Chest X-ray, PA view. Patient: 33 years old, sex F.
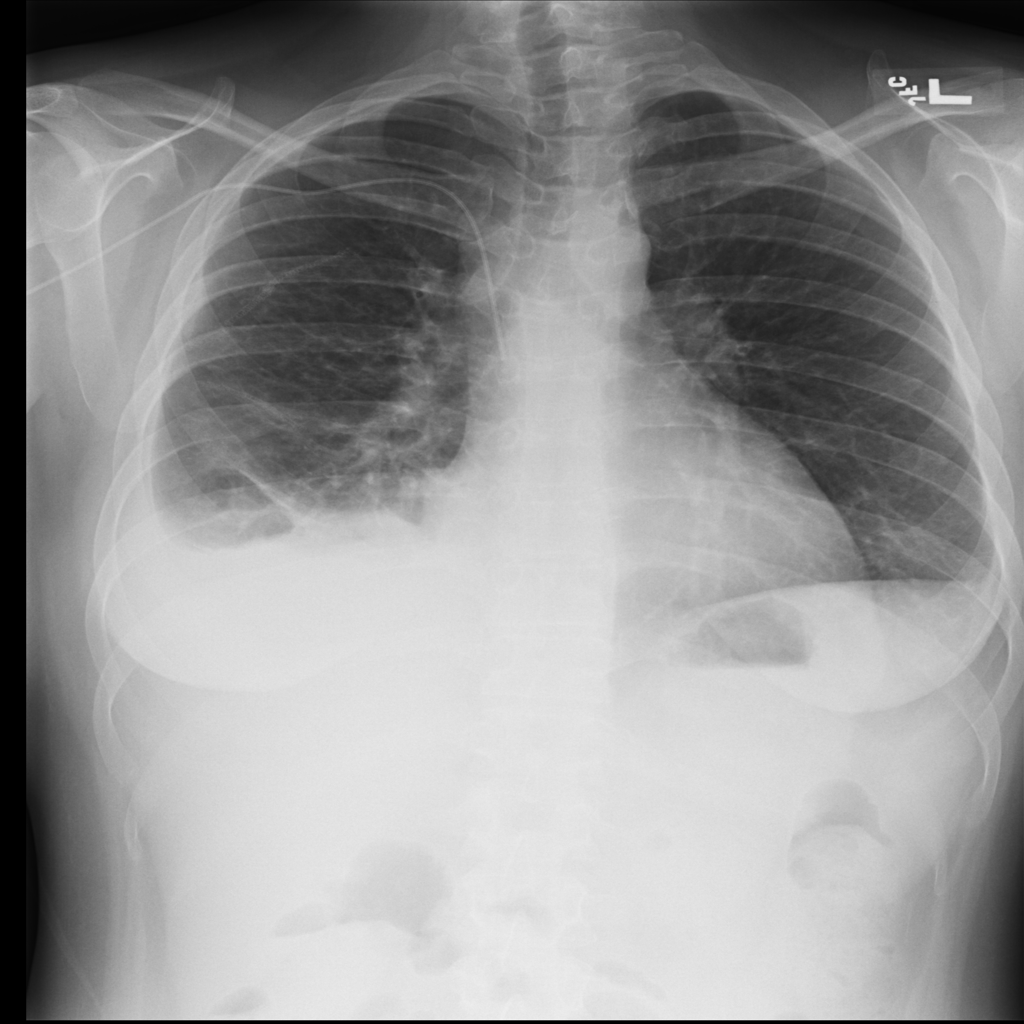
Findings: Effusion, Infiltration